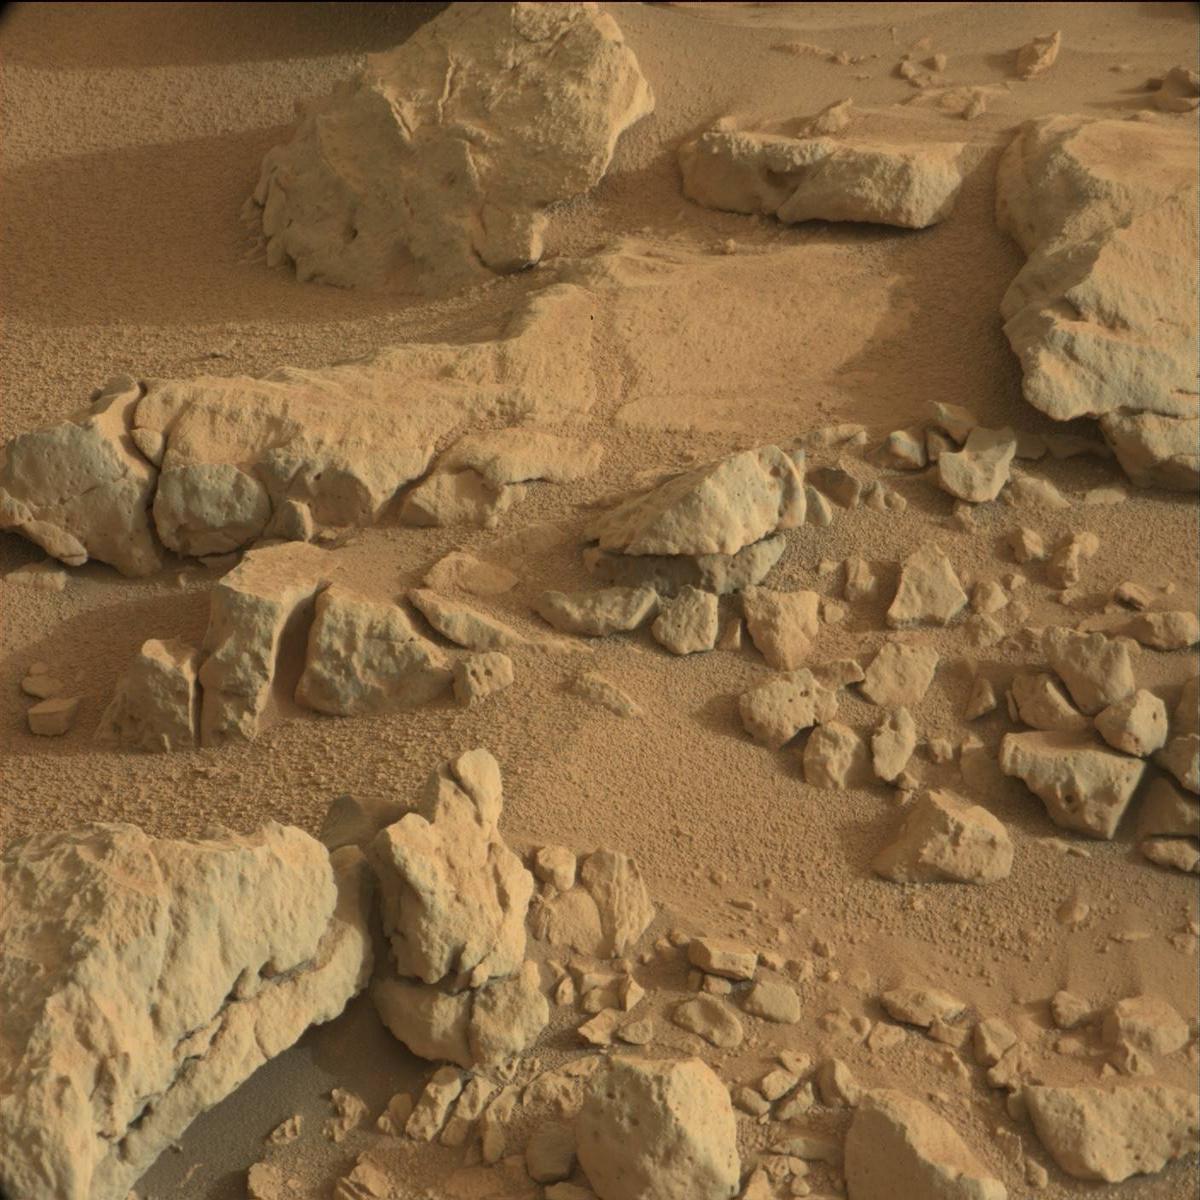
Terrain classes present: Bedrock, Rock, Sand / Soil